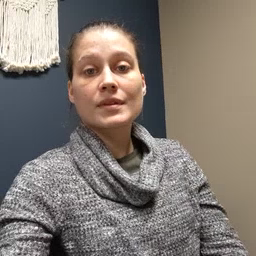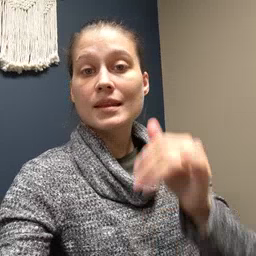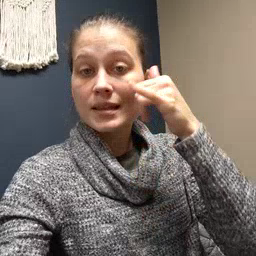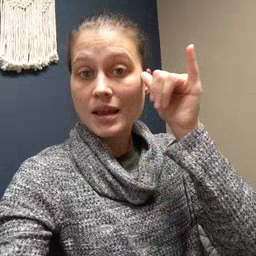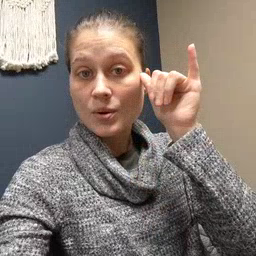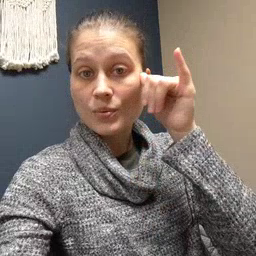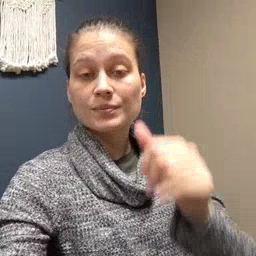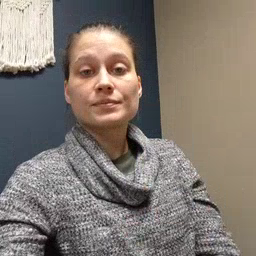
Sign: cow